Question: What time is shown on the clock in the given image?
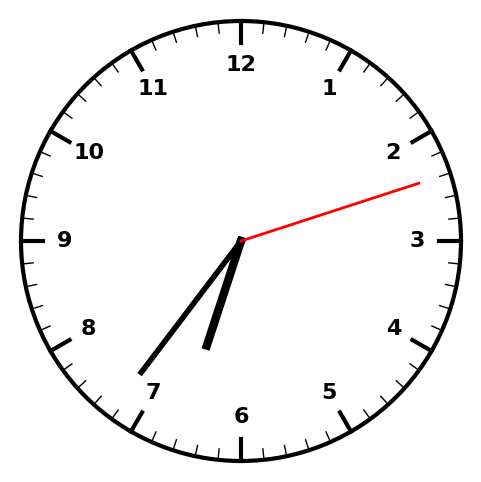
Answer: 06:36:12